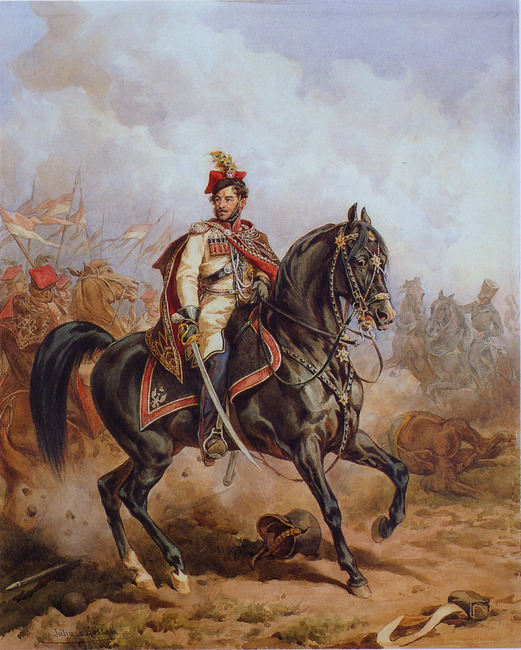
Title: Franciszek Wodzocki als officier in het Krakus Regiment
Artist: Juliusz Kossak
Earliest date: 1876
Latest date: 1876
Genre: drawing
Keywords: equestrian portrait, military scene, horse portrait, Arabian horse, piaffe, saber, carcass (animal body), banner, beret with feather, bag (clothing accessory)